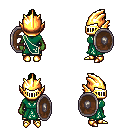
a pixel art fantasy rpg character, female body template, orc, green skin, sash dress, gold greaves, green short topknot hairstyle, gold helm, bracelets, gold boots, shield, four views (front, back, left, right), 2x2 character sprite sheet, small pixel art, hard edges, no anti-aliasing